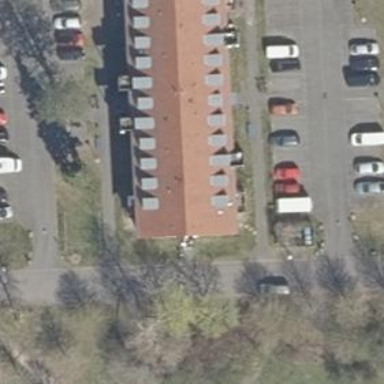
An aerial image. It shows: View of apartment building.